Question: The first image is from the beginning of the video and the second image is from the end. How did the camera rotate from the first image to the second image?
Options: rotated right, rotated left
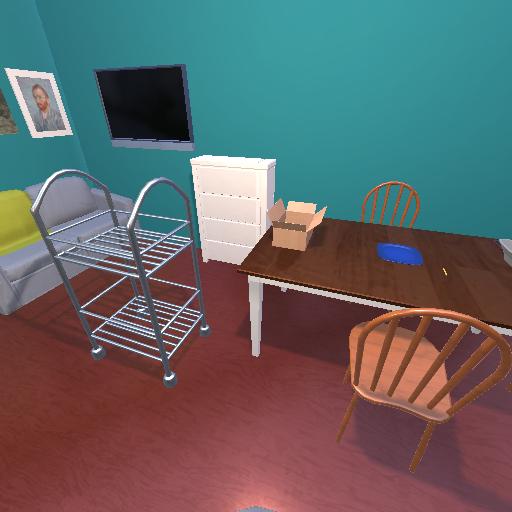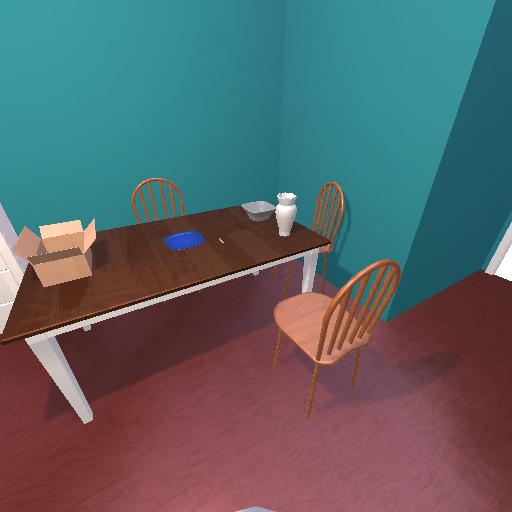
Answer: rotated right